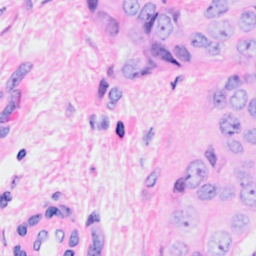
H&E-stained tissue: Breast